Current action and preconditions to check: path_clear

Your task: For each precondition in the list above, predict whether it will hold at this action.

Consider the current scene as observed from the mobile robot's camera, and analyze the predicted future states of all dynamic agents (e.g., people, animals, vehicles, or any moving entities) within the NEXT SECOND.

IMPORTANT: Only answer "very likely" if you are absolutely certain—based on strong, clear evidence—that a dynamic agent will violate the precondition in the predicted future state. Do NOT answer "very likely" for unlikely, ambiguous, or low-probability risks.

Ask yourself for each precondition: Is there a high probability, with clear and convincing evidence, that the predicted future states of any dynamic agent will interfere with the predicted future state of the currently executing action within the NEXT SECOND, causing that precondition to fail?

Assess the risk level based on these predictions. Use "likely" or "very likely" if motions create a clear risk of interference.

Use "neutral" or "improbable" if agents are nearby but their predicted paths are clearly diverging or non-conflicting.

Failure Risk Categories: "very improbable", "improbable", "neutral", "likely", "very likely"

Answer Format: Output ONLY the probability_of_failure value from these categories: "very improbable", "improbable", "neutral", "likely", "very likely"

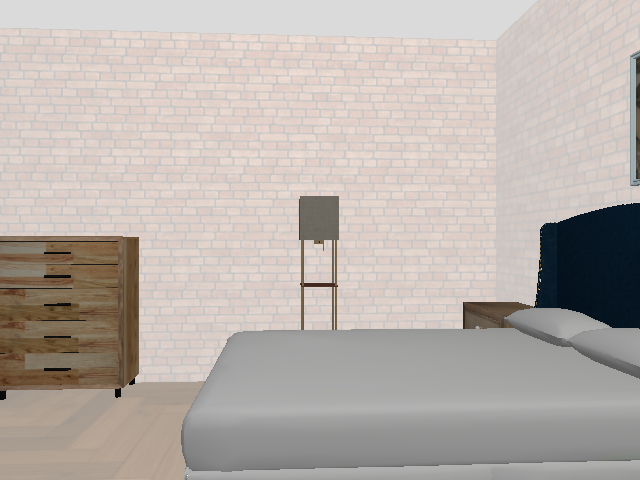

Answer: very improbable